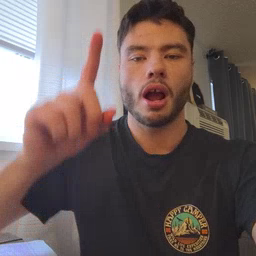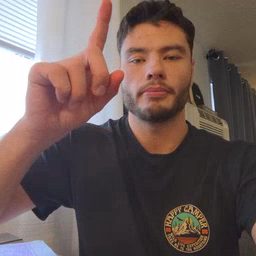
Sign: up